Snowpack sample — Snodgrass Mountain, Crested Butte, Colorado (2/4/25, 12:06 PM MST)
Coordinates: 38.923, -106.968
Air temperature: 35 °F
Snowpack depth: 80 cm
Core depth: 60 cm
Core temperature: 32 °F
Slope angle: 14°, slope face: 78°
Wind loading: low
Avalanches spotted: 0
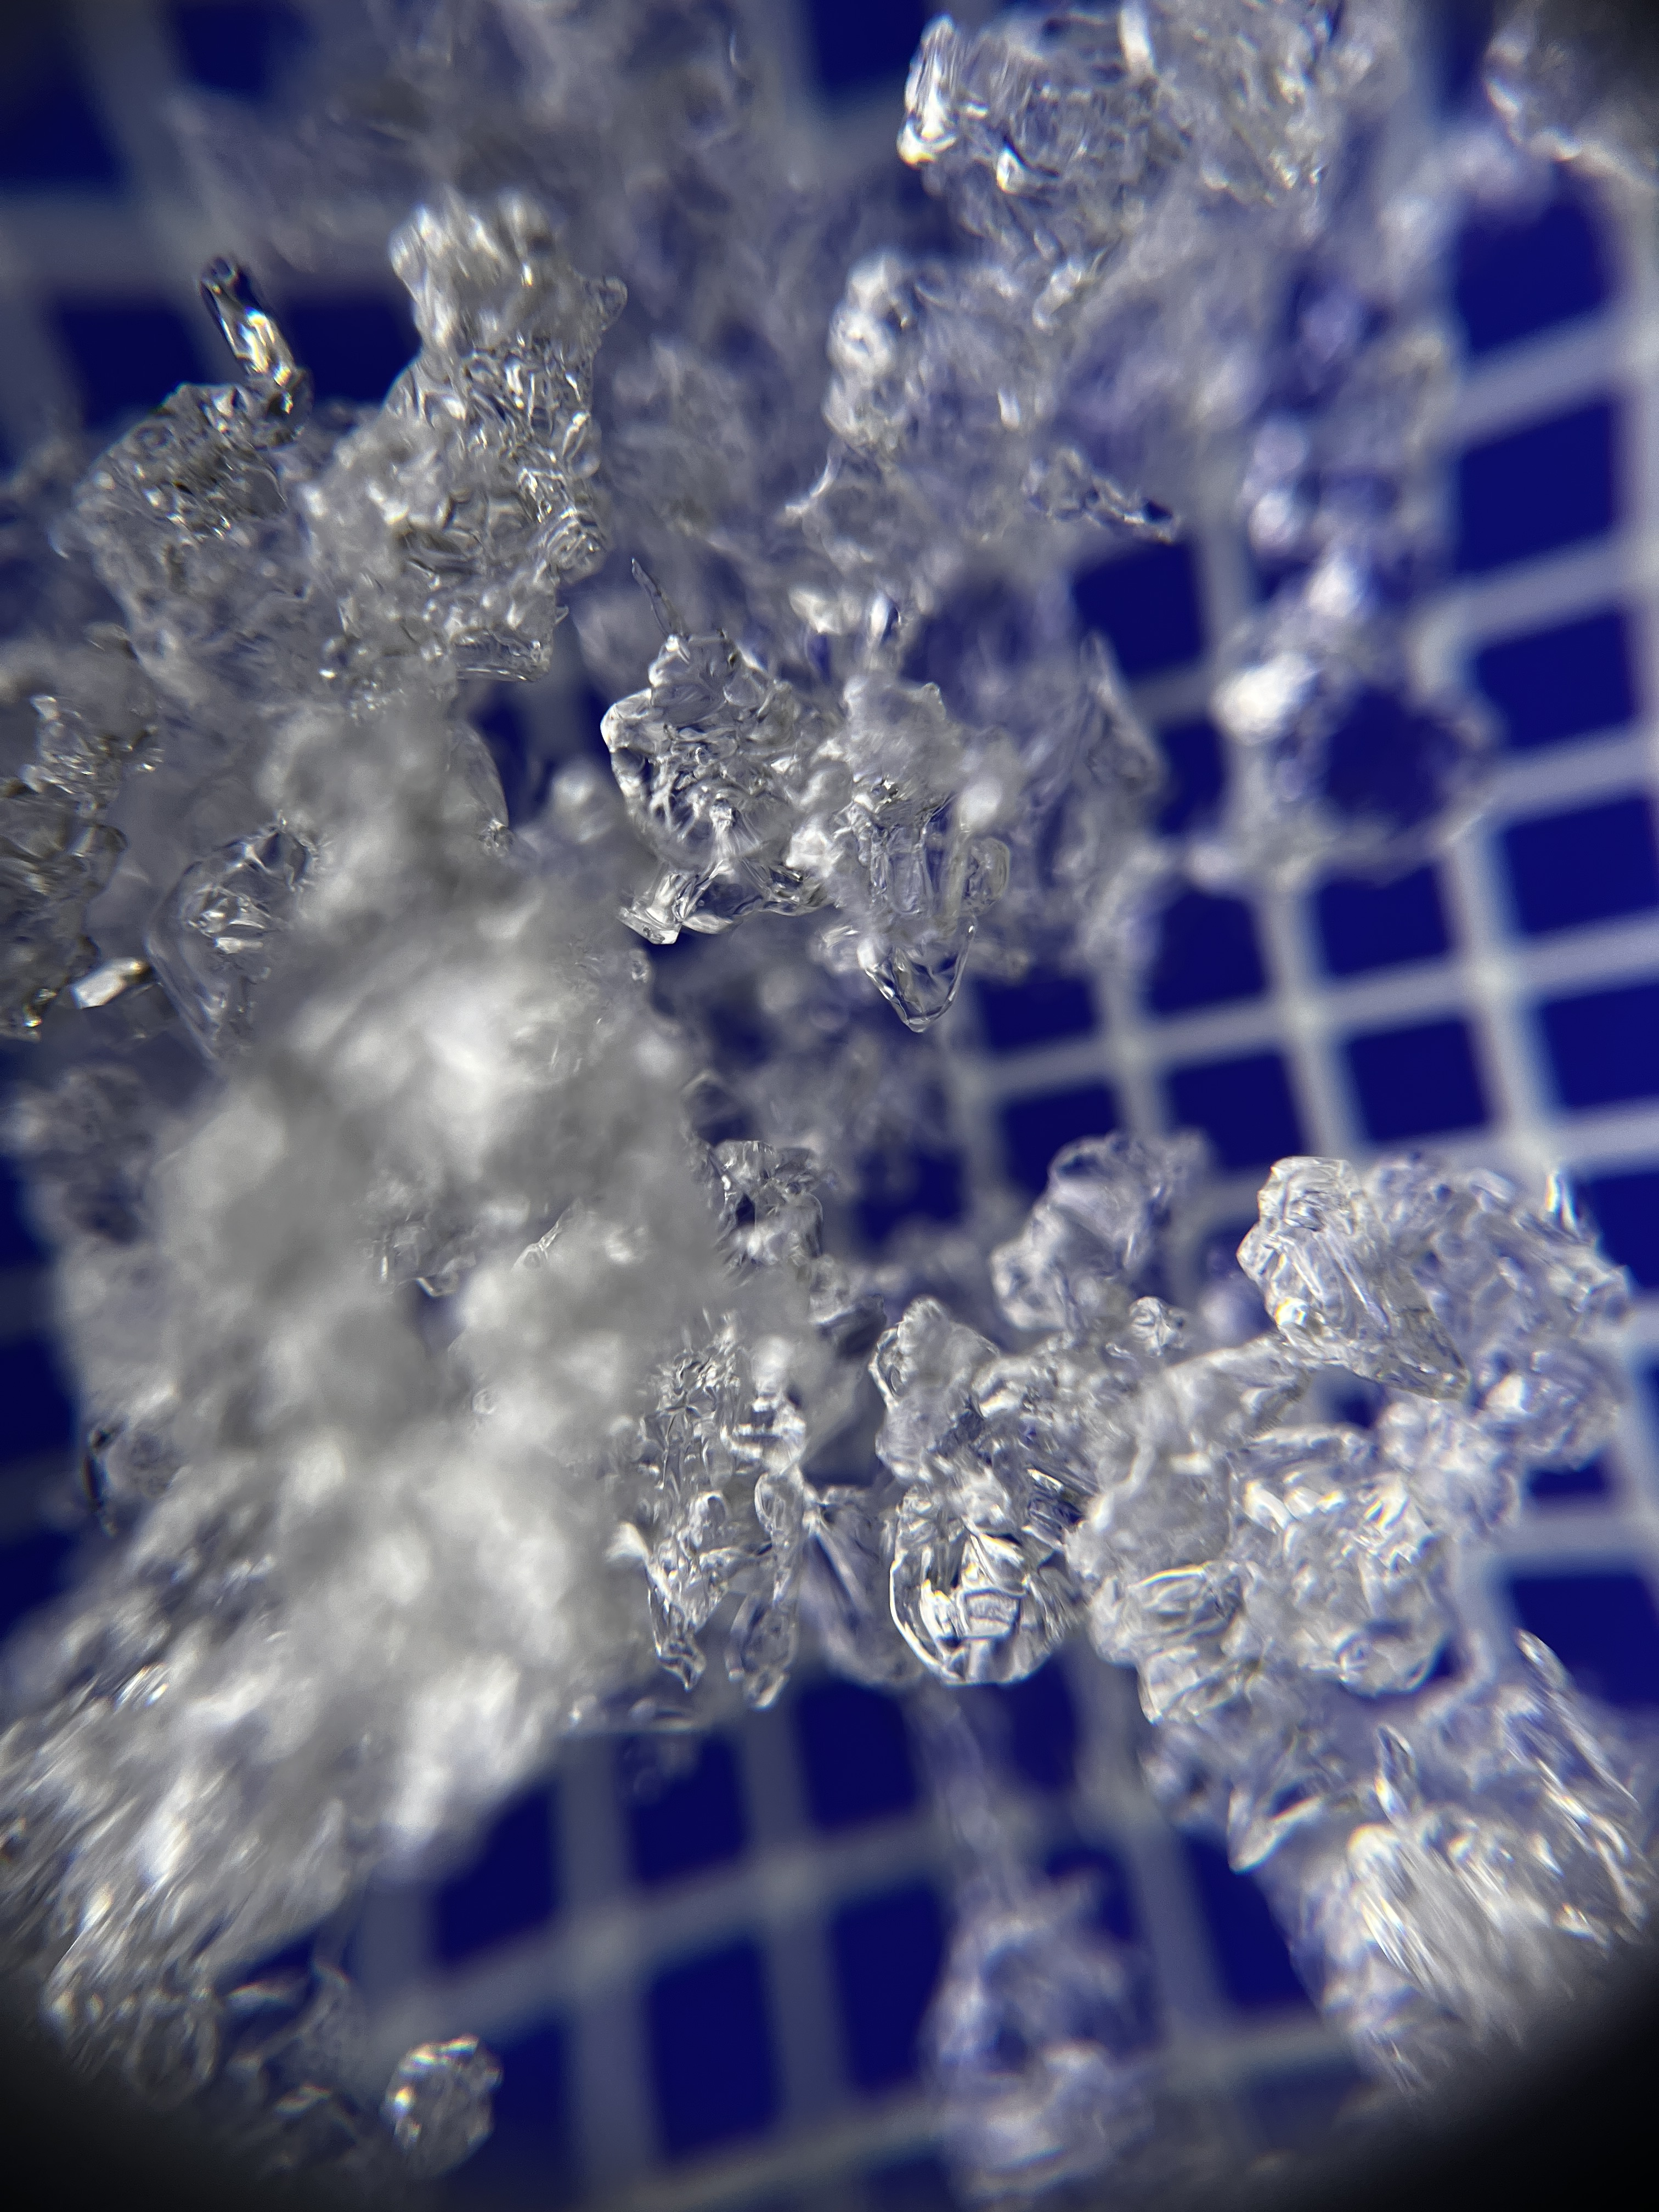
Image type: magnified_profile
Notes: No avalanches nearby, unusually warm weather for the last month reported by residents, Collected 25 yards from treeline